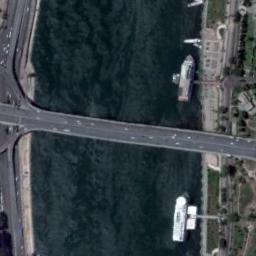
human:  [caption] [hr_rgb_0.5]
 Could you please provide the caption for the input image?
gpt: A bridge connects the land on both sides of the deep blue river  There are many buildings on the land, And two boats are parked on the bank .

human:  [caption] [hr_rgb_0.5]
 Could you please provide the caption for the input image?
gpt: A bridge built on a dark green river and some boats docked on one side of the river .

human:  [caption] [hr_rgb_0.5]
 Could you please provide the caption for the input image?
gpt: There is a bridge with two boats over the river .

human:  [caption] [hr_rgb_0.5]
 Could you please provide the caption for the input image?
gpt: Many ships docked on both sides of the river .

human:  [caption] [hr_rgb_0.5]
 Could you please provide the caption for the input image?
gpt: There are many cars on the bridge .